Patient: sex F, age 72
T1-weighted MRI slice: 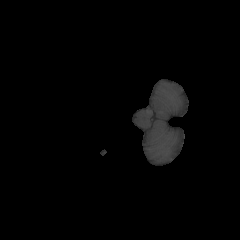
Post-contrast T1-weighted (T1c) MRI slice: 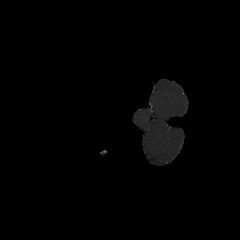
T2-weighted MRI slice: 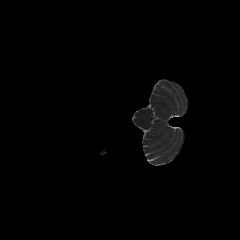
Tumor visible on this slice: no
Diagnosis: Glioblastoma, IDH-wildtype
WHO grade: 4